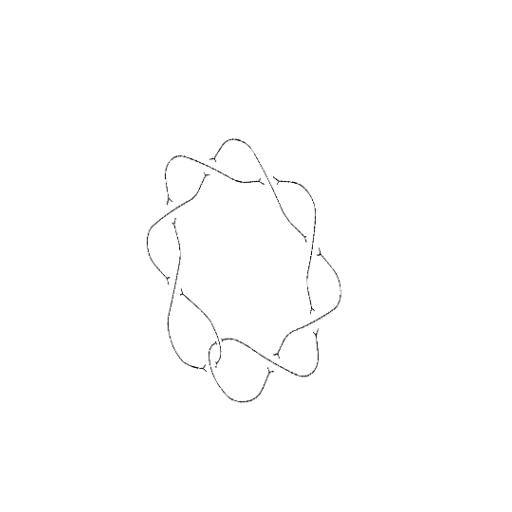
Crossing number: 9